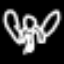
Label: angel